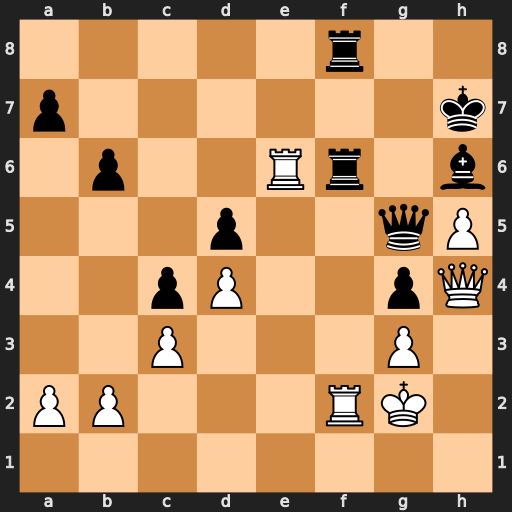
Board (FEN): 5r2/p6k/1p2Rr1b/3p2qP/2pP2pQ/2P3P1/PP3RK1/8
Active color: w
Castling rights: -
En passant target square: -
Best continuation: Rexf6 Rxf6 Rxf6 Qxh4 gxh4